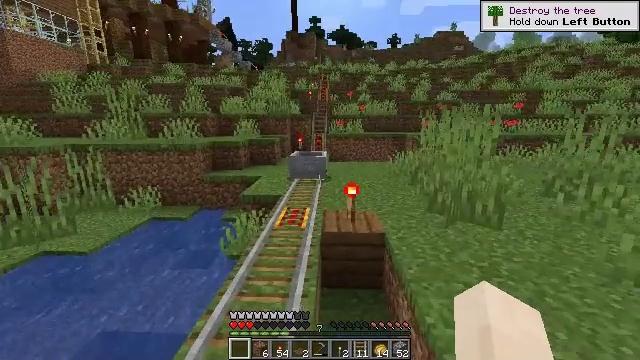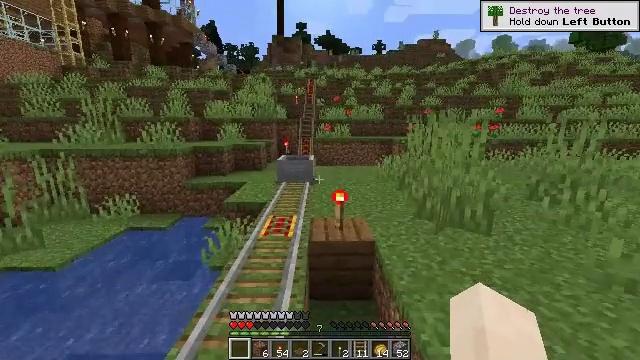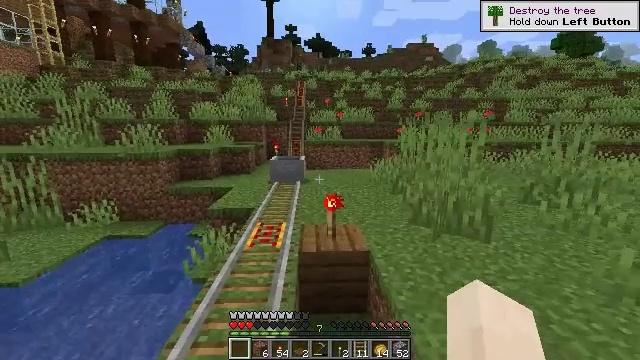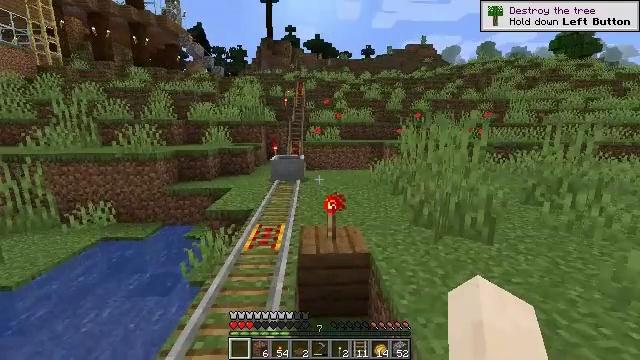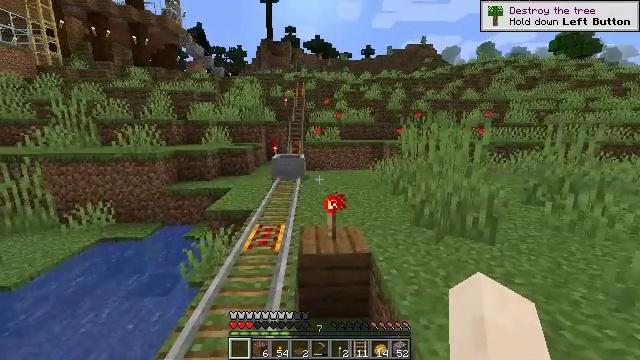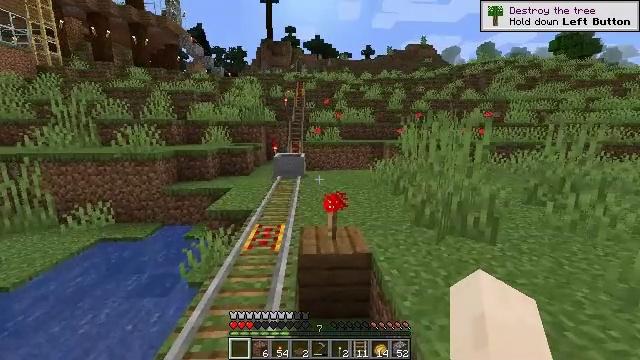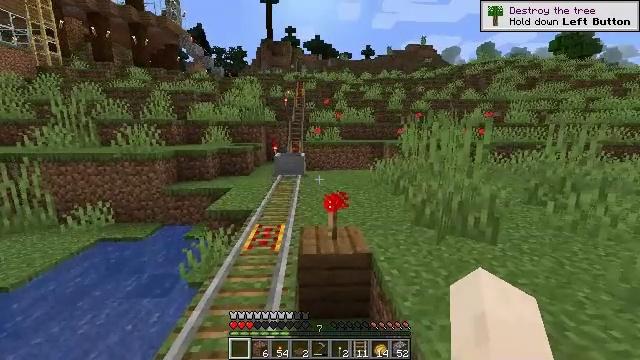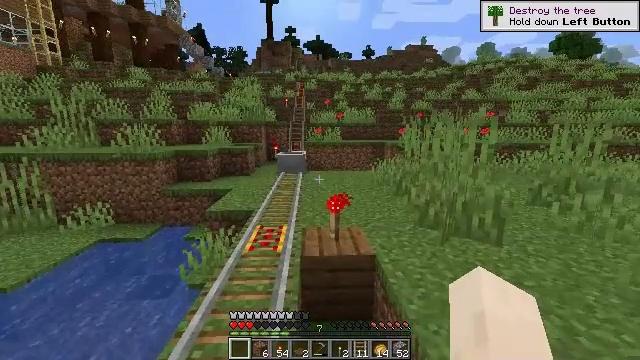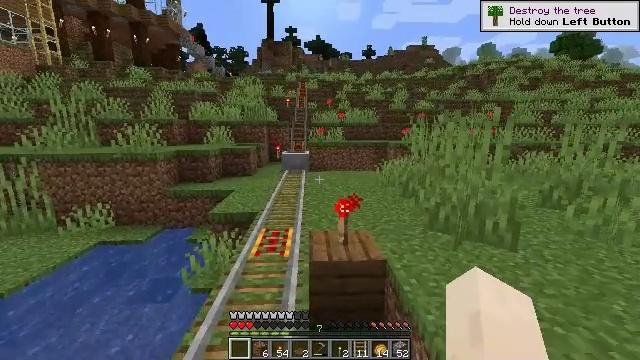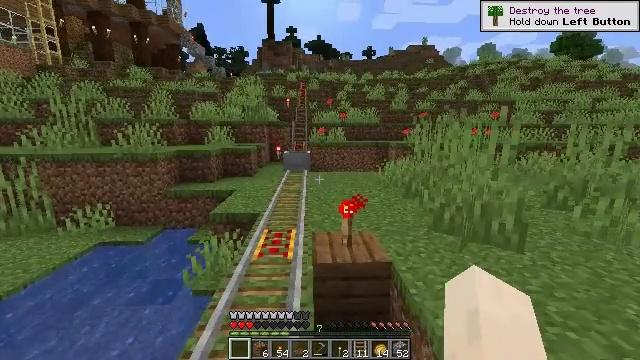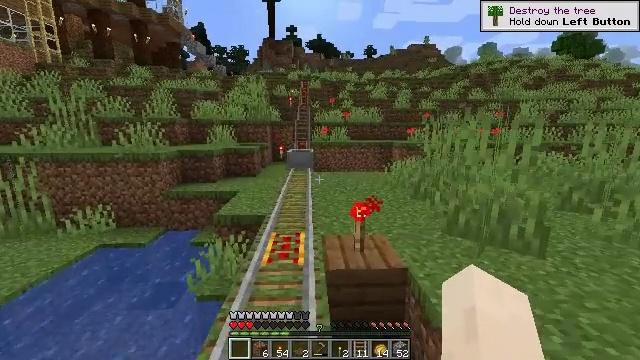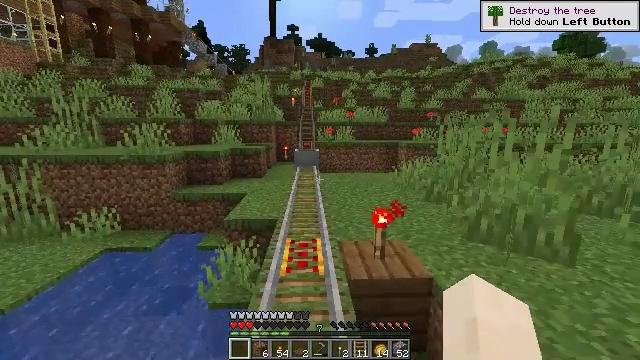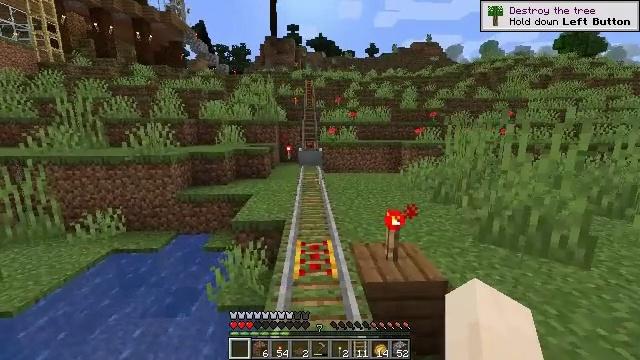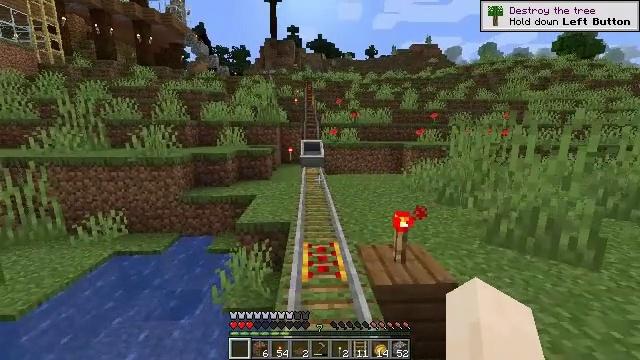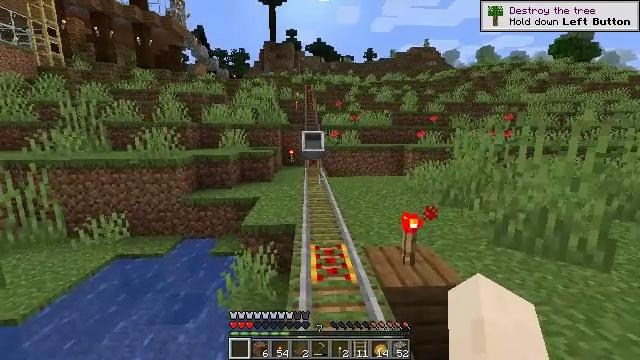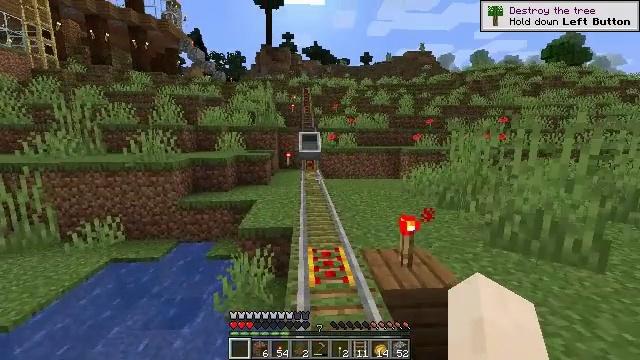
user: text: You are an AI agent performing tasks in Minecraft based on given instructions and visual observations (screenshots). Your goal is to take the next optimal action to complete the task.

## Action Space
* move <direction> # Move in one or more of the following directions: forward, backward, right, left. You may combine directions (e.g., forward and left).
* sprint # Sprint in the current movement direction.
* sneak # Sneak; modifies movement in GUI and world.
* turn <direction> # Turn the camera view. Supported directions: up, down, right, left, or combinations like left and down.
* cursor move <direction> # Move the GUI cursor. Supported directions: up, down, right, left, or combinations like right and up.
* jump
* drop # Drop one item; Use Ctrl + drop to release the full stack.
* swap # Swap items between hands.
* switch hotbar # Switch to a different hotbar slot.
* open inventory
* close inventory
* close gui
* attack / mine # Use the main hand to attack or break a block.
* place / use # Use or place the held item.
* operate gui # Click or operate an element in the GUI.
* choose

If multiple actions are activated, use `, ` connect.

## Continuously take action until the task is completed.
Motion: motion action
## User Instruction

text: Gather the torch from its position.
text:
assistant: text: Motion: move forward, turn right
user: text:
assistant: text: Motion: turn right
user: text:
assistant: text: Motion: no_op
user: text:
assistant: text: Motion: no_op
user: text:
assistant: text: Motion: no_op
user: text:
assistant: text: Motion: no_op
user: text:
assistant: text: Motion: move forward and move left
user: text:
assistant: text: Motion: move forward and move left
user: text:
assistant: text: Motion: move forward and move left
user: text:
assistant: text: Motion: move forward and move left
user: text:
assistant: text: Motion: move left
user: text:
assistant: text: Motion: move left
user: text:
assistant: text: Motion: no_op
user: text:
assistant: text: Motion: no_op
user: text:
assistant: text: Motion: no_op
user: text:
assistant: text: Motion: no_op
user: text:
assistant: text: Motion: no_op
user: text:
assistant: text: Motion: open inventory
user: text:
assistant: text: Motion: open inventory
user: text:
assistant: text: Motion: open inventory
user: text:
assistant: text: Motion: open inventory
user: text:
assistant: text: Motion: no_op
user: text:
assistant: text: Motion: no_op
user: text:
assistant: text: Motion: turn right
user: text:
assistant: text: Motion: no_op
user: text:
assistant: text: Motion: no_op
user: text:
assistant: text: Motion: no_op
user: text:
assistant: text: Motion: turn right
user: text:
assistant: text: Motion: turn right and down
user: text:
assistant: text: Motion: turn right and down